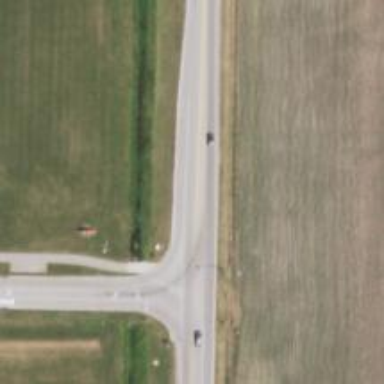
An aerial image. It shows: Solid lane divider road marking.